Interaction volume radius: 5 \u00c5
Interaction volume height: 30 \u00c5
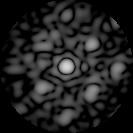
Disorder parameter: 0.4758